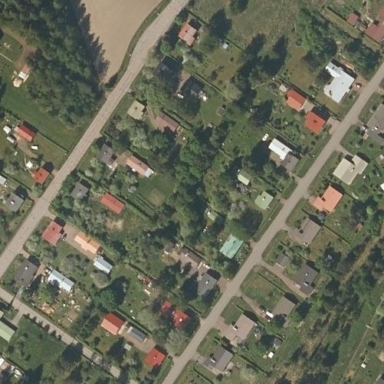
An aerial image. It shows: Residential area.